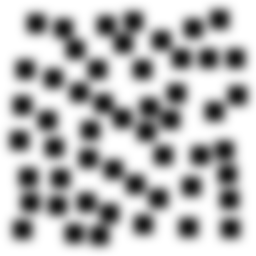
Squares: 52
Triangles: 0
Stars: 0
Total shapes: 52